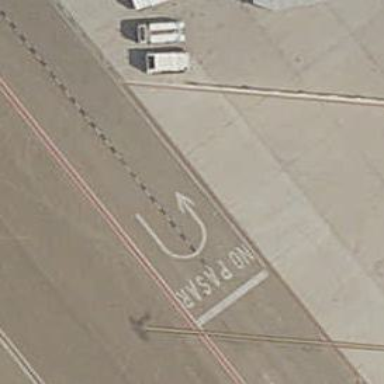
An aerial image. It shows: Airport parking position.